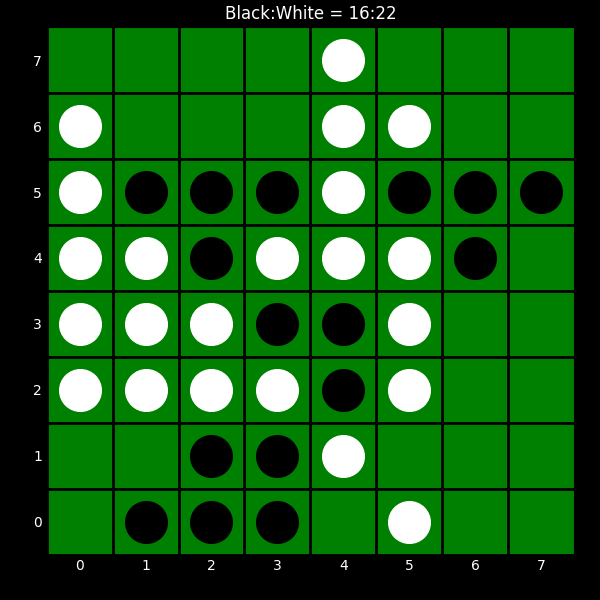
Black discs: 16
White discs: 22